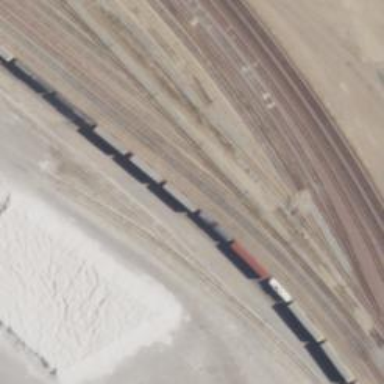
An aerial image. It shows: Railway yard used for servicing trains.